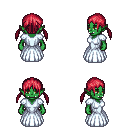
a pixel art fantasy rpg character, female body template, orc, green skin, underdress, gold greaves, ruby red twin-tailed hairstyle, four views (front, back, left, right), 2x2 character sprite sheet, small pixel art, hard edges, no anti-aliasing